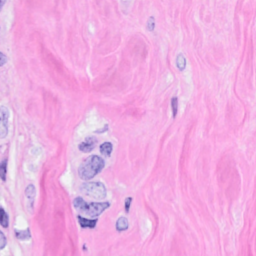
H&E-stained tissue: Breast